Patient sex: F
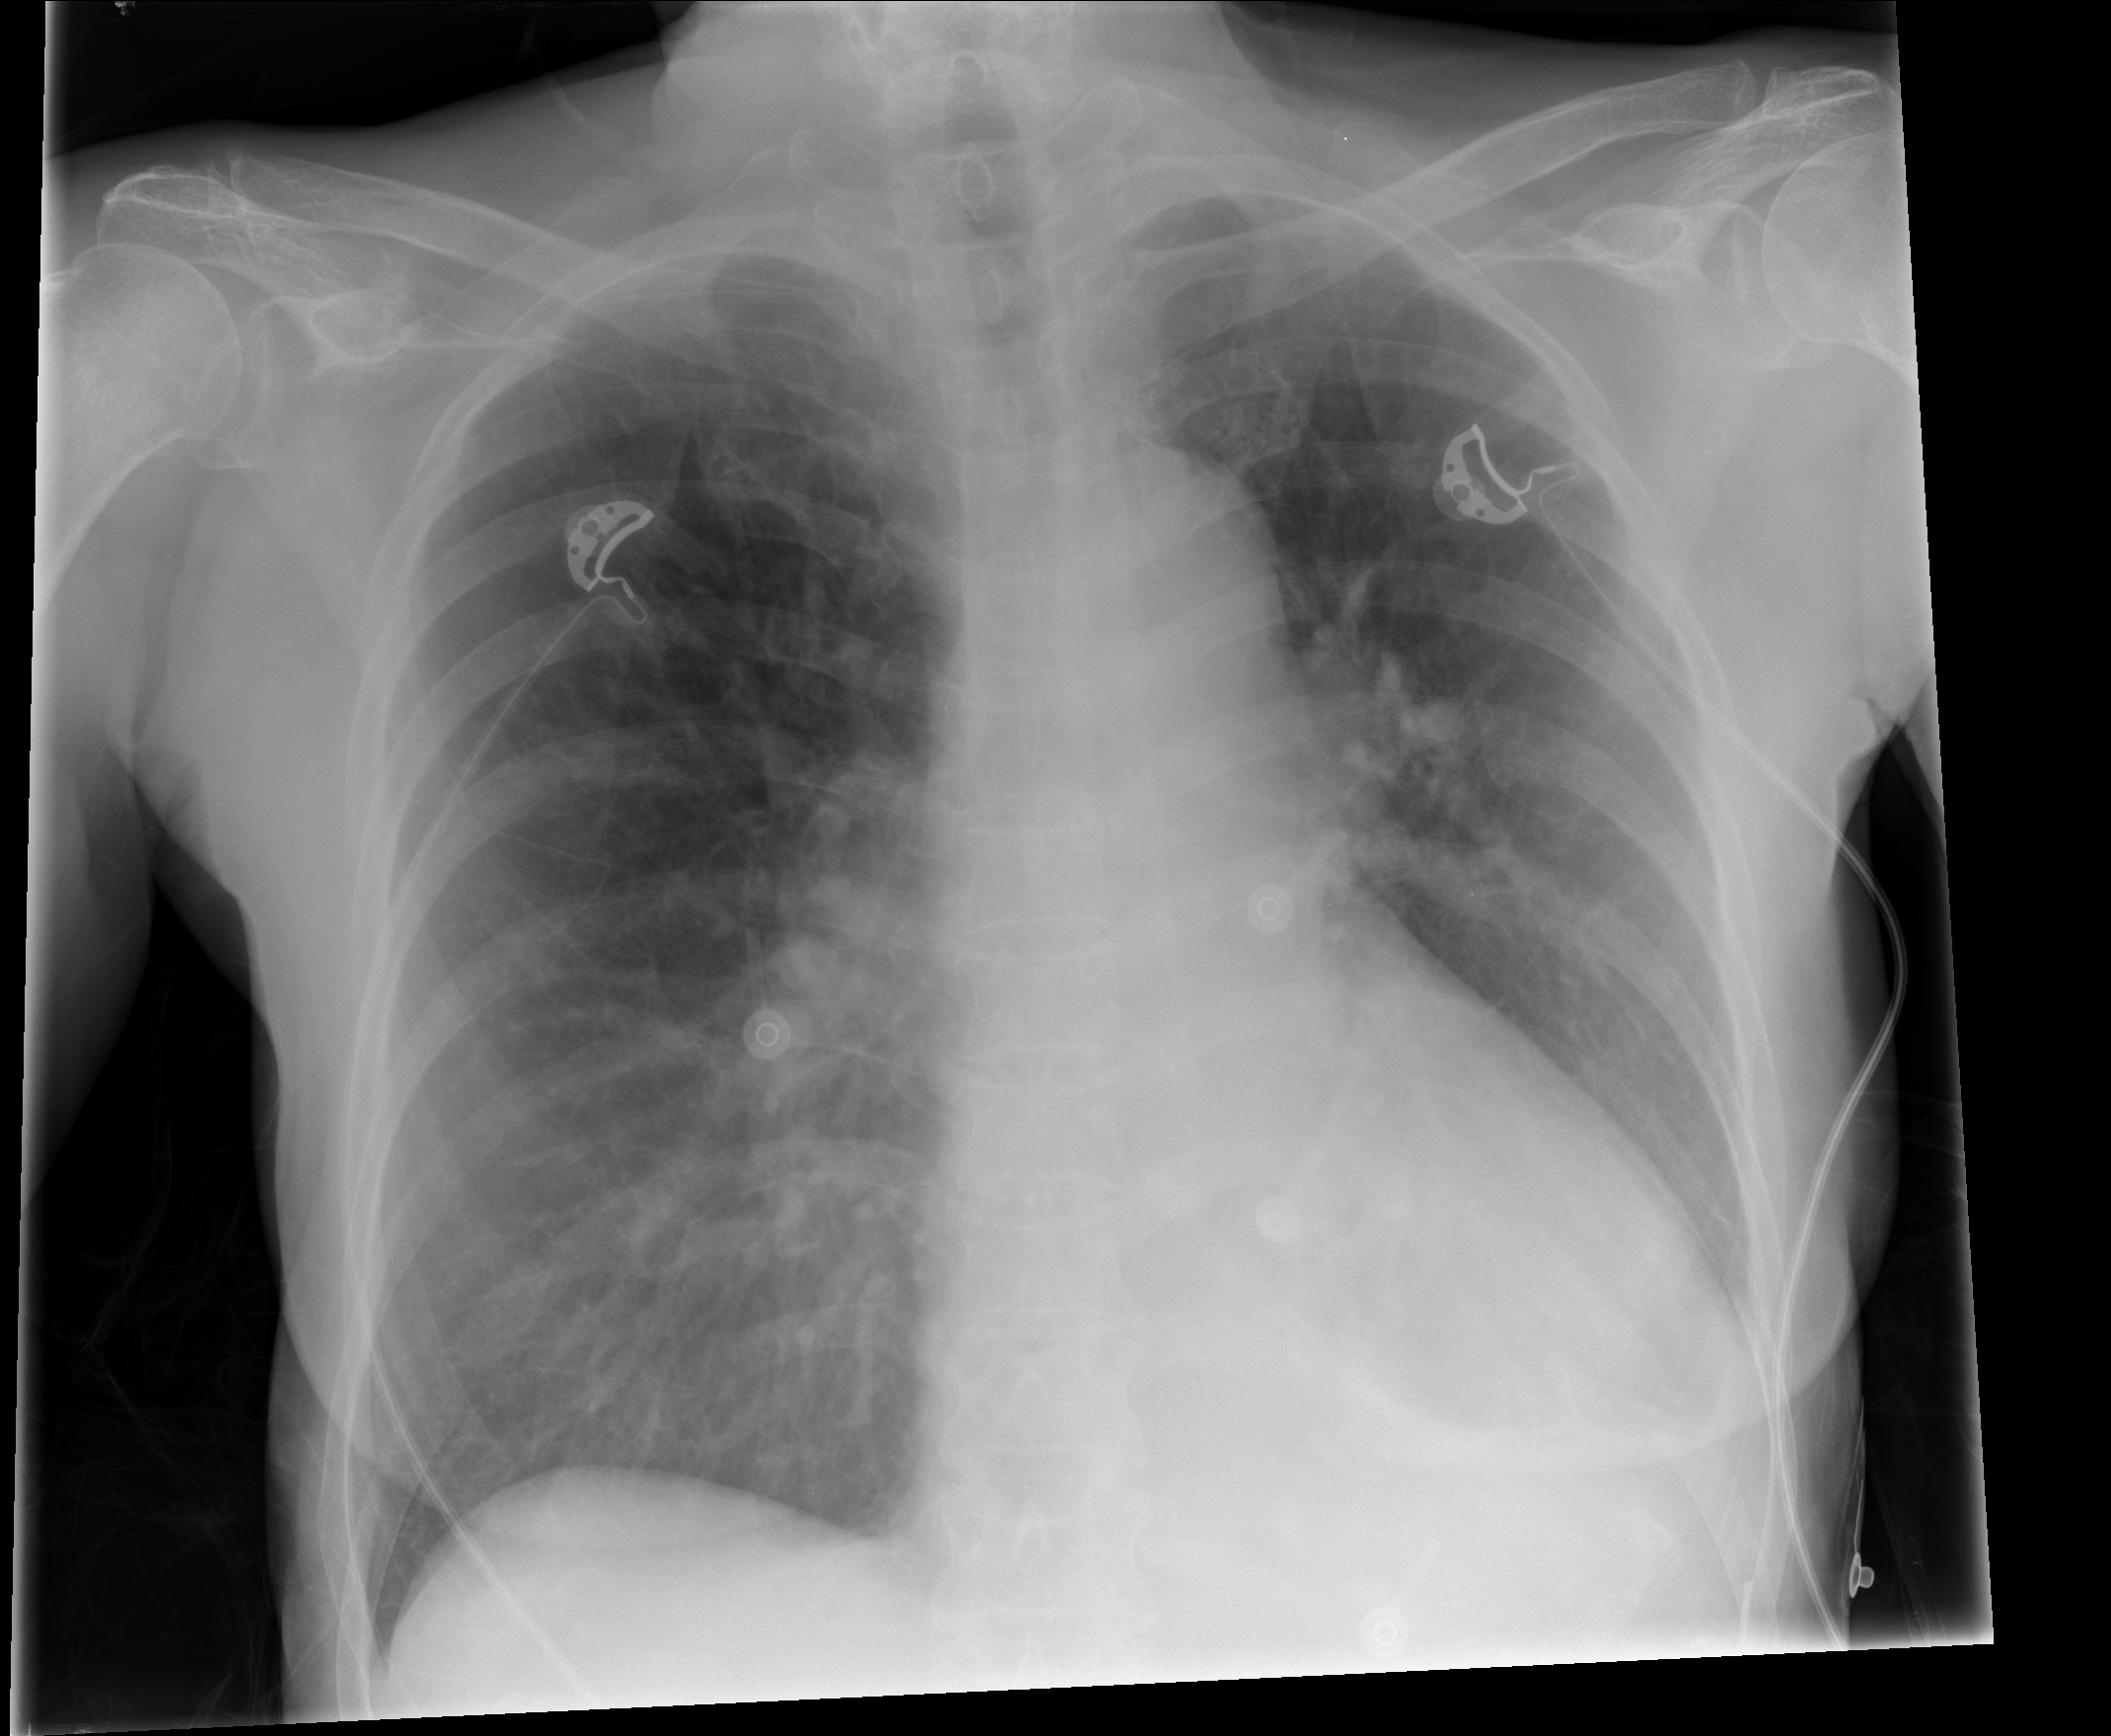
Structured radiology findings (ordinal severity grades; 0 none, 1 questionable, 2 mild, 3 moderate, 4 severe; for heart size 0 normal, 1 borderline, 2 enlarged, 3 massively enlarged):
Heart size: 1
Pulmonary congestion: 2
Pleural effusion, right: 0
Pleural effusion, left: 2
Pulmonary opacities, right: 0
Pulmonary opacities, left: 0
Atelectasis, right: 0
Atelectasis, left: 2